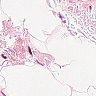
Metastatic tissue present: no